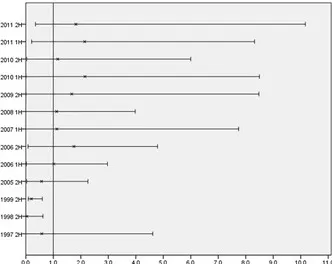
Estimations of mixed solvent exposure. In this graph, horizontal lines are representing minimum and maximum value of mixed solvent index, and 'X' are showing mean values of mixed solvent index. The reference level of the mixed solvent index is 1.0.
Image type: chart (chart)